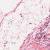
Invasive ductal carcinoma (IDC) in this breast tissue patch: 0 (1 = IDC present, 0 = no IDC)